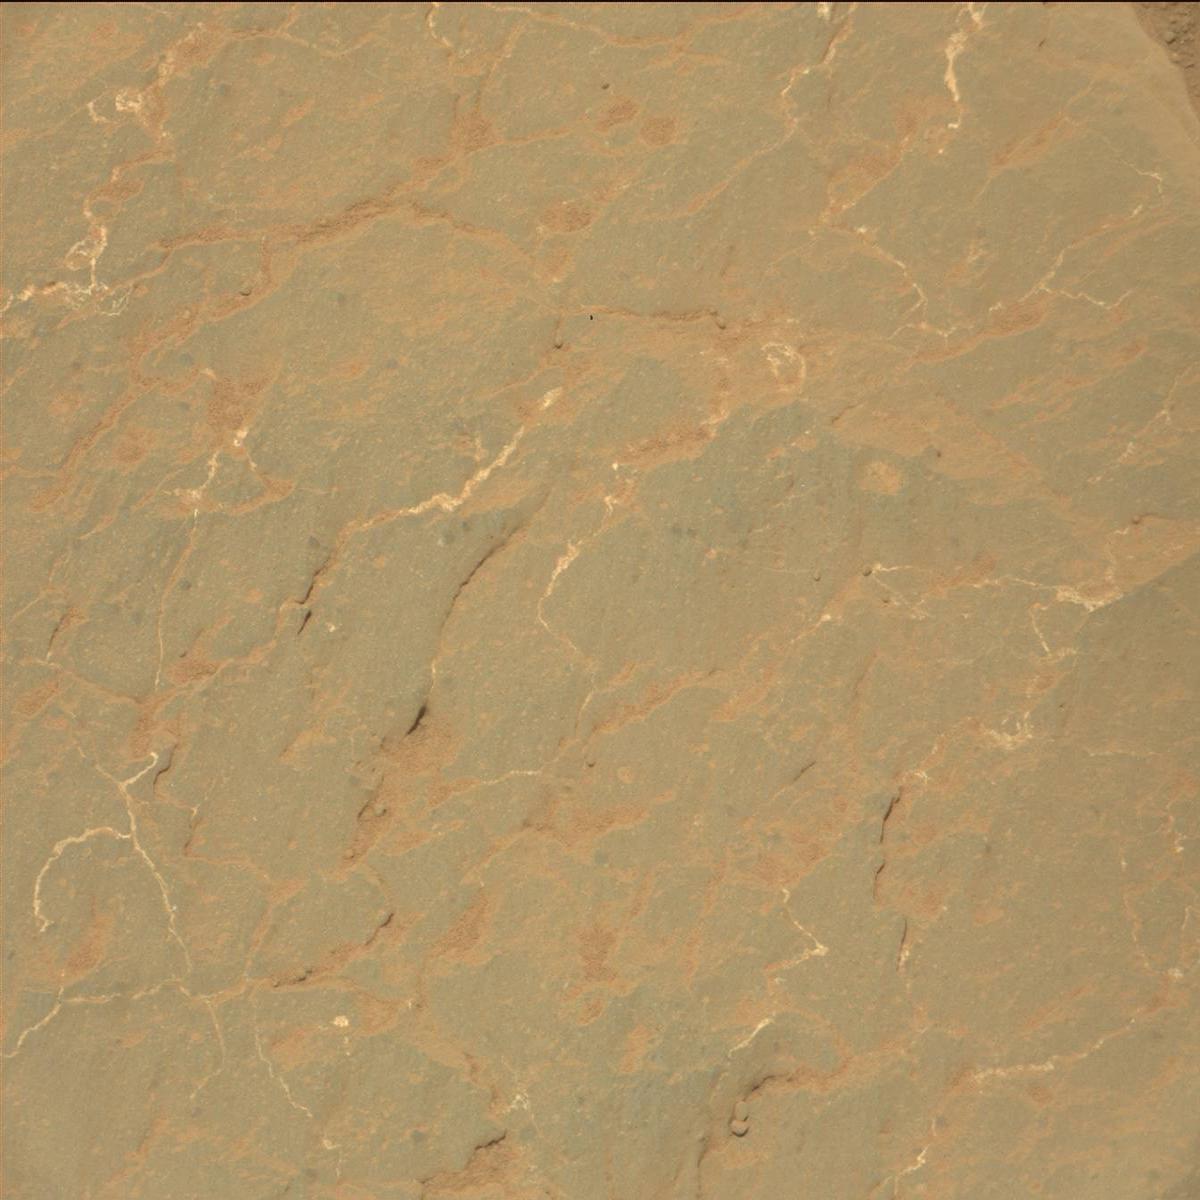
Terrain classes present: Bedrock, Rock, Sand / Soil